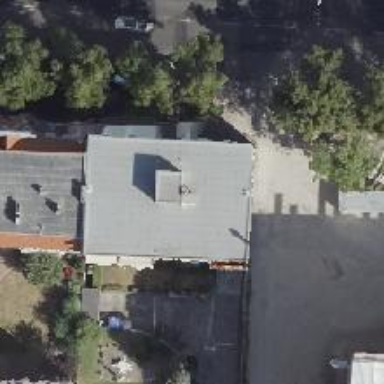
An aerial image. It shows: Restaurant.